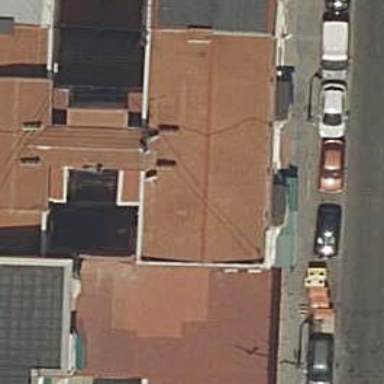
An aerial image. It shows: Clinic.